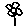
Label: flower